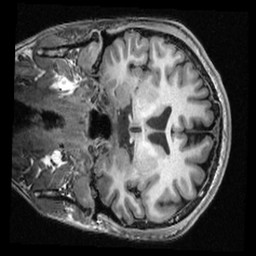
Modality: T1w
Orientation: coronal
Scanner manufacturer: ge
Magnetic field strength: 3 T
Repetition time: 0.007644 s
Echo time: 0.002928 s